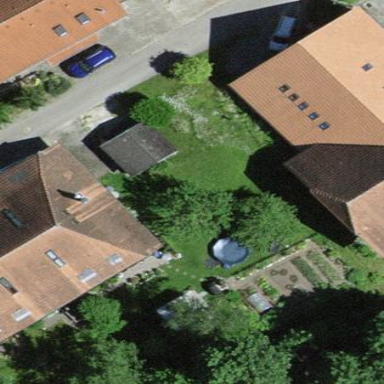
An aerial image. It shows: Hipped roof on residential building.